Question: I'm fairly new to iOS development and I want to make something like the .

I've read the nested UINavigationControllers is not a good idea, if not impossible, so I'm more than willing to accept ideas on how to implement what I want.
On my second screen there are two views I want to switch back and forth between (), while maintaining a static header and footer.
The only way I know how to do a push segue is with a UINavigationController, hence why I see the need for nested ones.
How do I implement this? I thought that in my second UIViewController I could programmatically create a UINavigationController and add it to self.view, but I ended up doing this:
'''
self.subNavigationController = [UINavigationController alloc] initWithRootViewController:[someVC alloc] init]];
[self.view addSubview: self.subNavigationController.view]
'''
But that only adds the view of self.subNavigationController to self.view, not self.subNavigationController itself.
Like I said, I could easily be way off base on how I should be handling it, any advice is appreciated.
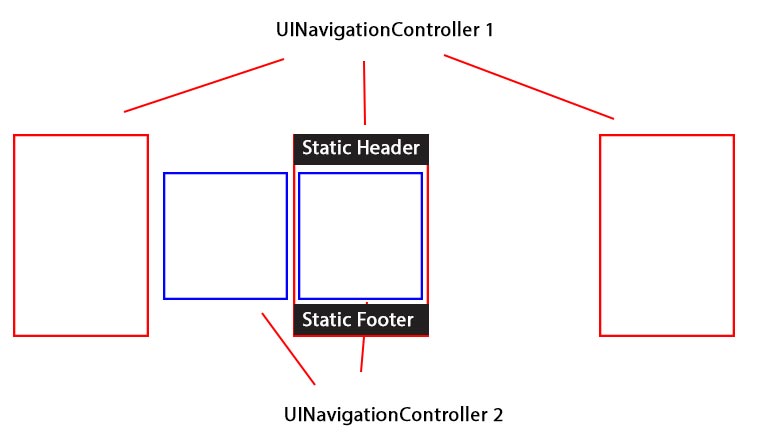
Answer: OK, if I've got this right then what you want is an app where you can navigate between different views (like any other app).
This will use a 'UINavigationController' (lets call this "nav1") and this is the bit that you're OK with.
However, you also want a view that will have a static navigation bar. i.e. as far as nav1 is concerned this is only a single part of the navigation through the app. It also wants to have two potential views in there. (the map and the table view) and it will have a static bar along the bottom too (in IB this is a ToolBar I think). Lets call this the "mapAndTableViewController".
You haven't said exactly how this works but you don't want swipe gestures between them. So I'm guessing you will have a button or something to swap between them?
Something like this...
<URL>
The way I've done this is to use a single view controller with a scroll view. On the scrollview set scrolling disabled and set paging enabled. This sounds odd but this removes the touch scrolling from the scrollview while still allowing code access.
Now, in the 'mapAndTableViewController' you populate the left and the right hand side of the scroll view.
What you do here is now take the two view controllers... 'mapViewController' and 'yourTableViewController' and instantiate them. Then add the views of these controllers in to the scrollview left and right sides accordingly.
Essentially you will have THREE view controllers. One for the scroll view, one for the map view and one for the table view.
Without any further explanation from you I can't really help beyond this as I don't fully understand what it is you're trying to achieve.
Hope this helps...